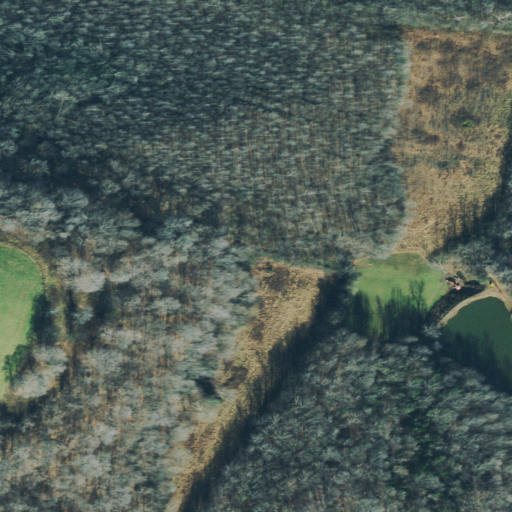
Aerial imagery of valley in Tennessee named Doe Hollow containing deciduous forest, woody wetlands, pasture, mixed forest, open water, and herbaceous wetlands